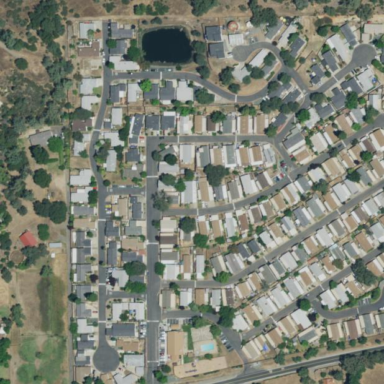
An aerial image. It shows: Residential area designated as trailer park.